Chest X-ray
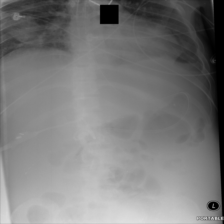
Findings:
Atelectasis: negative
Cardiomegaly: negative
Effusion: negative
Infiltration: positive
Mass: negative
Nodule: negative
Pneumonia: positive
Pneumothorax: negative
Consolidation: negative
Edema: positive
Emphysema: negative
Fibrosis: negative
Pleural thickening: negative
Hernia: negative